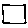
Label: square